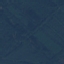
Land use / land cover: Forest